Question: I want to add a class / set a custom z-index during a css transition.
In my researches, I didn't find anything except 'webkitTransitionEnd' which don't do the work.
I have an animated div on hover but if I hover multiple div, he go below the other, that's why I want to set a custom class during the transition (not during the hover).
Here is a <URL>
and the problem in image

Edit: The real problem is when I hover a div, unhover, rehover, hover an other, so it's hard to do a simple timeout...
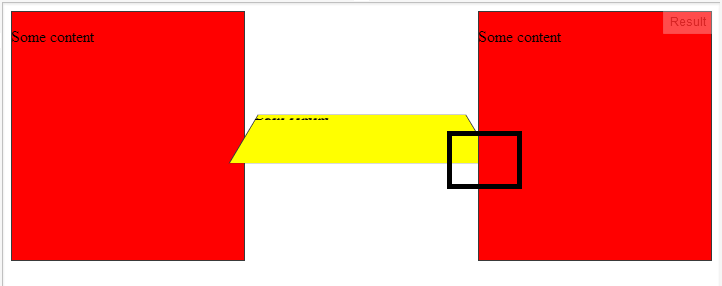
Answer: The problem is that when you "un-hover", the switch to the original z-index is happening instantaneously. So the rotating panel is no longer painted in front of its neighbours.
The easiest way to solve that is to make sure that the z-index value is being transitioned as well. It wasn't transitioning in your code as you had it, because z-index was being set on the parent 'div.panel' but your transition functions were only applied to the child 'div.front' and 'div.back'.
This seems to work even when you switch between panels mid-transition:
<URL>
'''
.panel{
transition: z-index 1s;
}
'''
(Note that I've commented-out the z-index values on the individual panel faces for simplicity; it doesn't seem to change anything either way on Chrome, haven't tested elsewhere.)